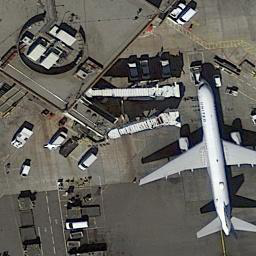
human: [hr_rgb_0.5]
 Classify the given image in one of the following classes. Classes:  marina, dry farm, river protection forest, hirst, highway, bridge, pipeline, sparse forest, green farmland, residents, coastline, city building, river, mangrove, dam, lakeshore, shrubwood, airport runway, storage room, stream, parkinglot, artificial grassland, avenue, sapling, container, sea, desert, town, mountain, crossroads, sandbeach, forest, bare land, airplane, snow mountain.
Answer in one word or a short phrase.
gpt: airplane